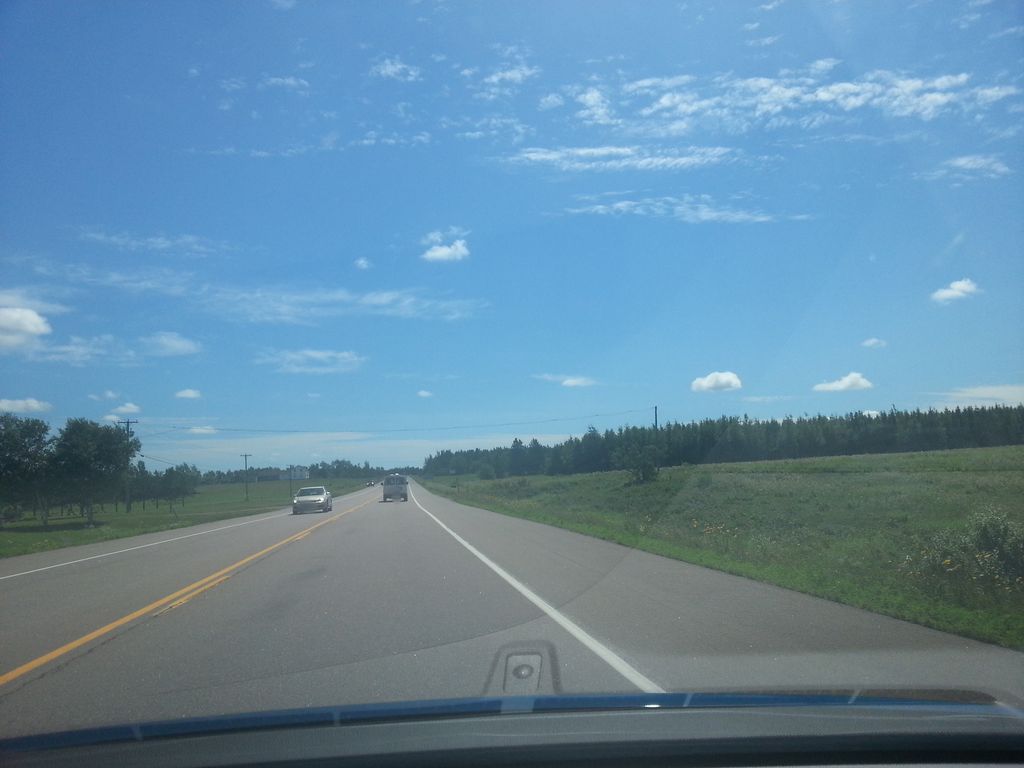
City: charlottetown